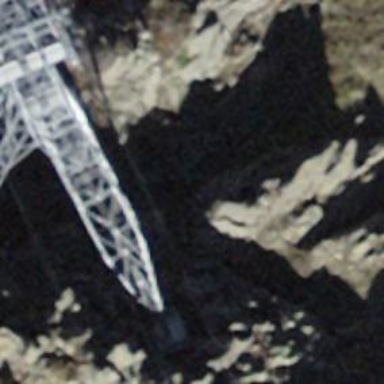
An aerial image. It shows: Cable car.